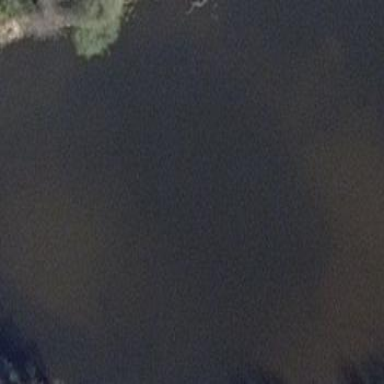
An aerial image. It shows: Lake with natural water.